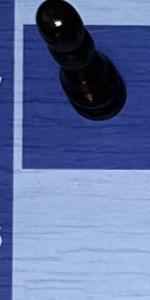
Label: Empty